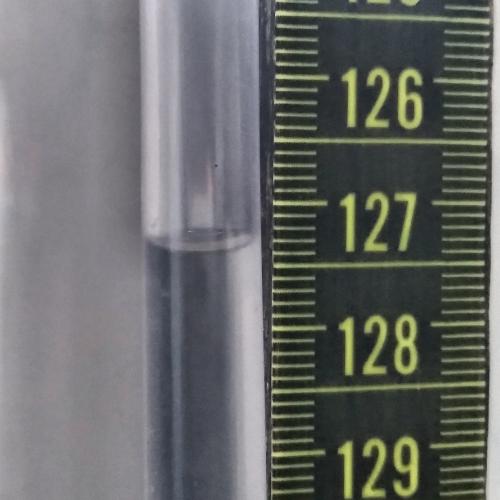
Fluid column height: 127.3 cm